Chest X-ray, AP view. Patient: 50 years old, sex F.
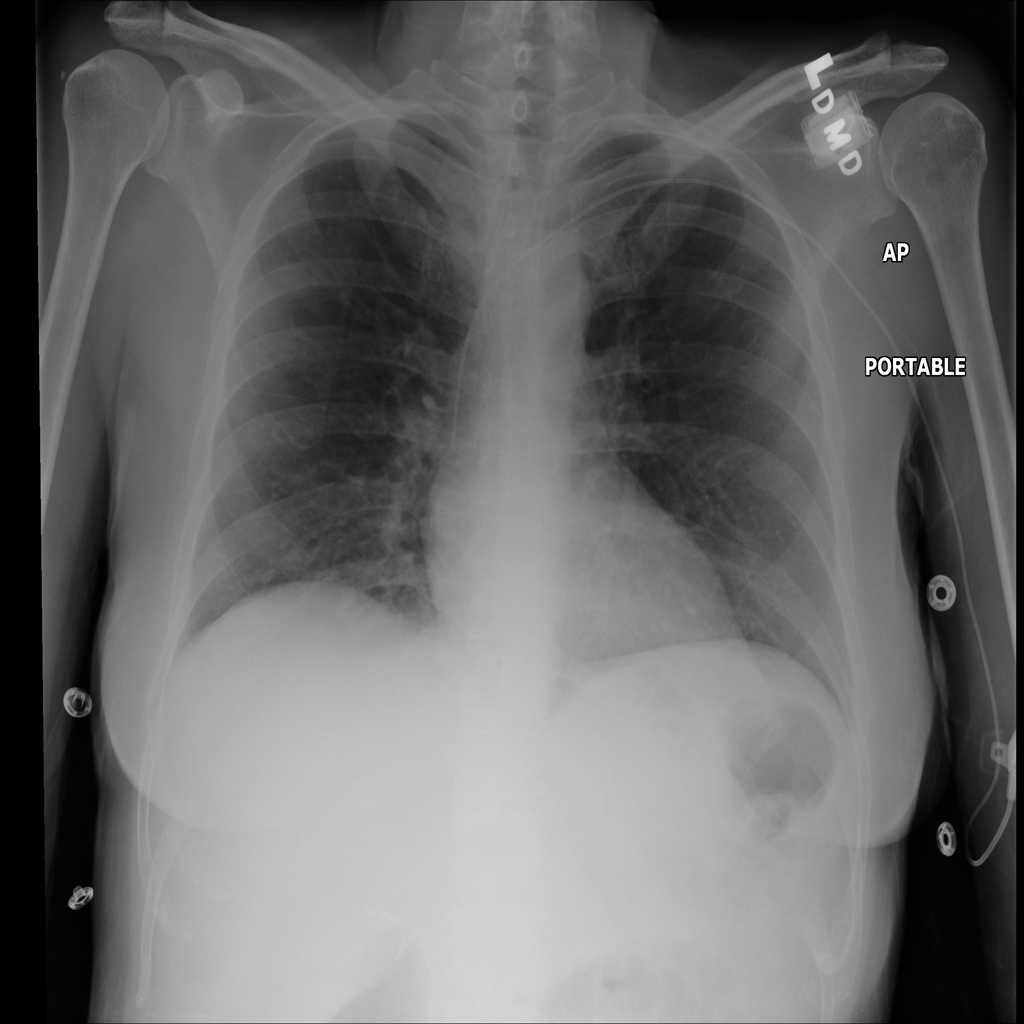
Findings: Edema, Infiltration